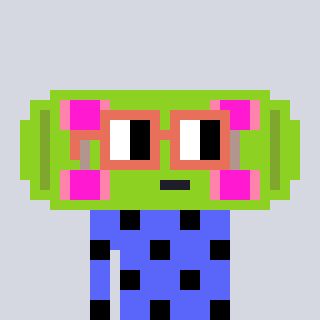
a pixel art character with square orange glasses, a skateboard-shaped head and a purple-colored body on a cool background